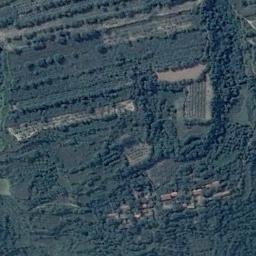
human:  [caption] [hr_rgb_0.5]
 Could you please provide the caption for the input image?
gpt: The bare and green terrace is next to some trees .

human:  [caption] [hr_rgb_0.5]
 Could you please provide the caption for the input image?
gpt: There are no crops on the terraces in the picture .

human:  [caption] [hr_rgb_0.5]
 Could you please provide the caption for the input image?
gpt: There are many green plants on the terrace .

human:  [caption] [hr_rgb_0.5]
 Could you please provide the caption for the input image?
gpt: A large layer of green terraced fields, The crops in the fields are lush like green forests .

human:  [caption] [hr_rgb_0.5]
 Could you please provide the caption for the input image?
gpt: There are some buildings among the green terraces .